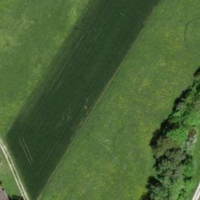
EUNIS habitat code: 52
Species observed at this site:
Plantago media